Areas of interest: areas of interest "Traffic and Vehicle Management"
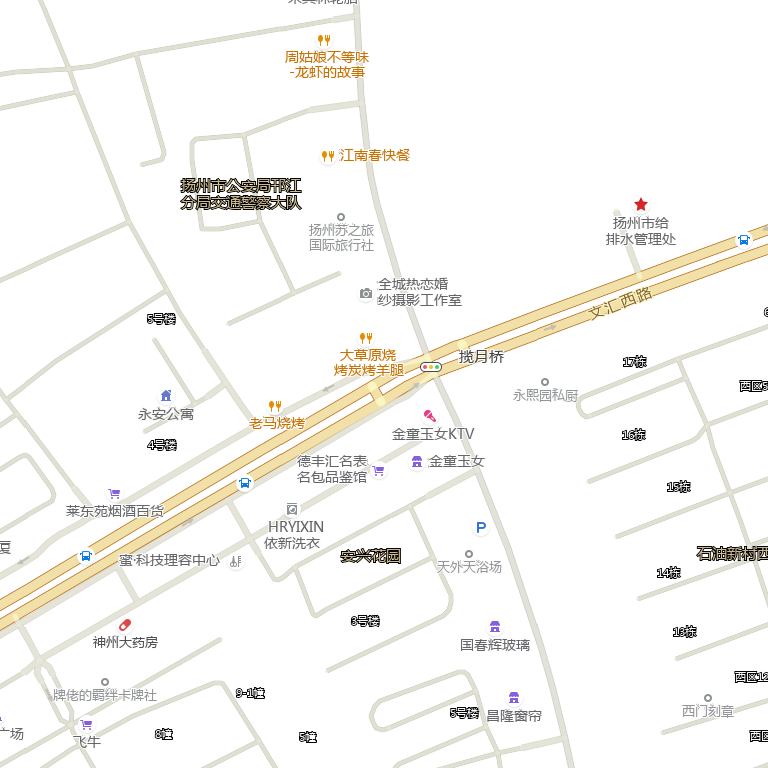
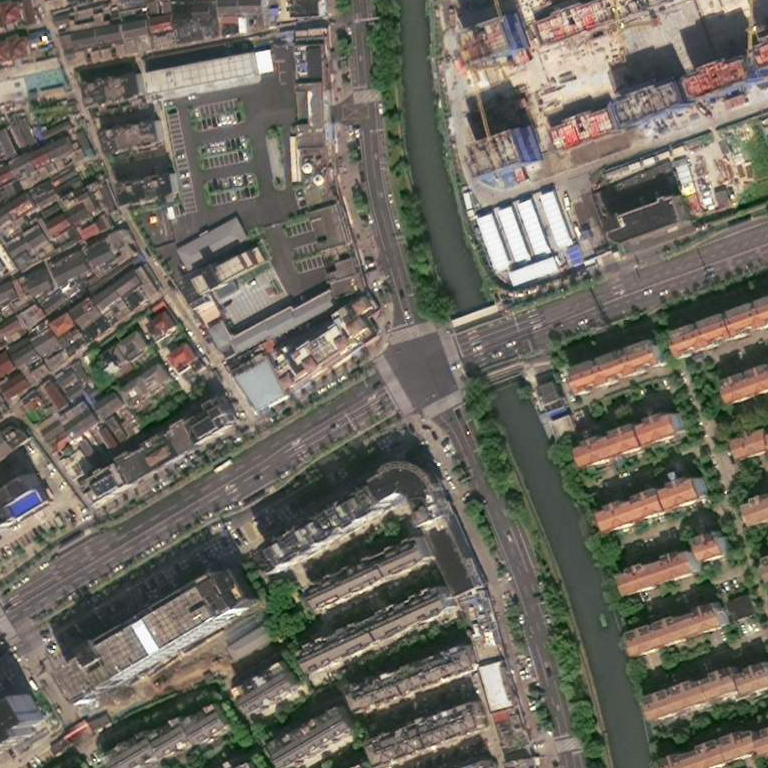